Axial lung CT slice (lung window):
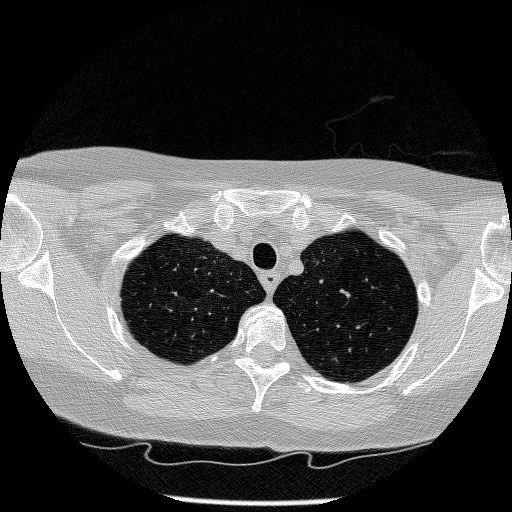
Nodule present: no